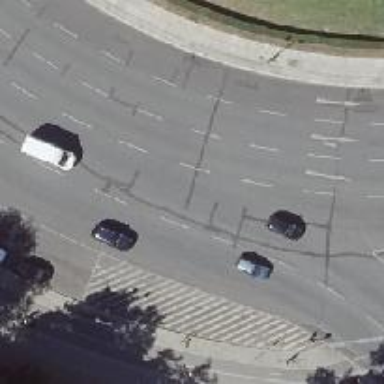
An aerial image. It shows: Primary highway with asphalt surface and separate sidewalk. The junction has circular layout.